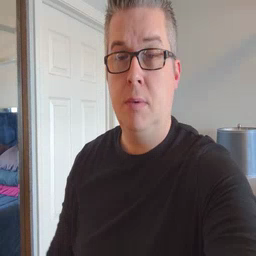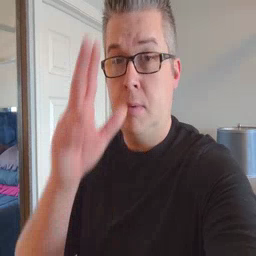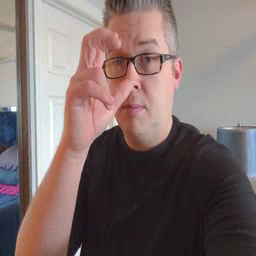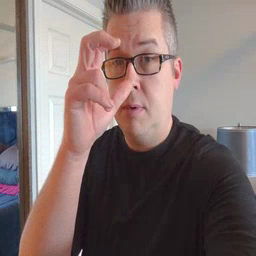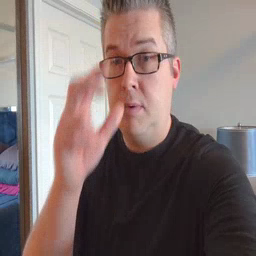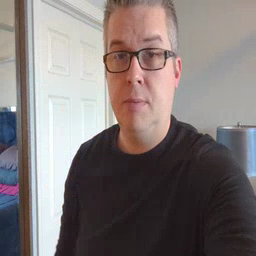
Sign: bug